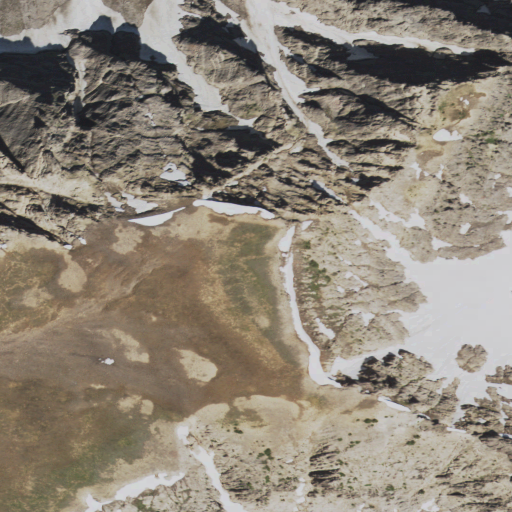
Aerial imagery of mountain in Wyoming named Soda Mountain containing shrub, barren land, evergreen forest, and grassland